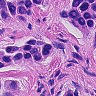
Metastatic tissue present: yes